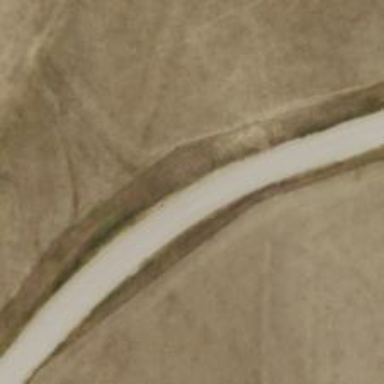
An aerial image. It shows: Unclassified road.